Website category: auto
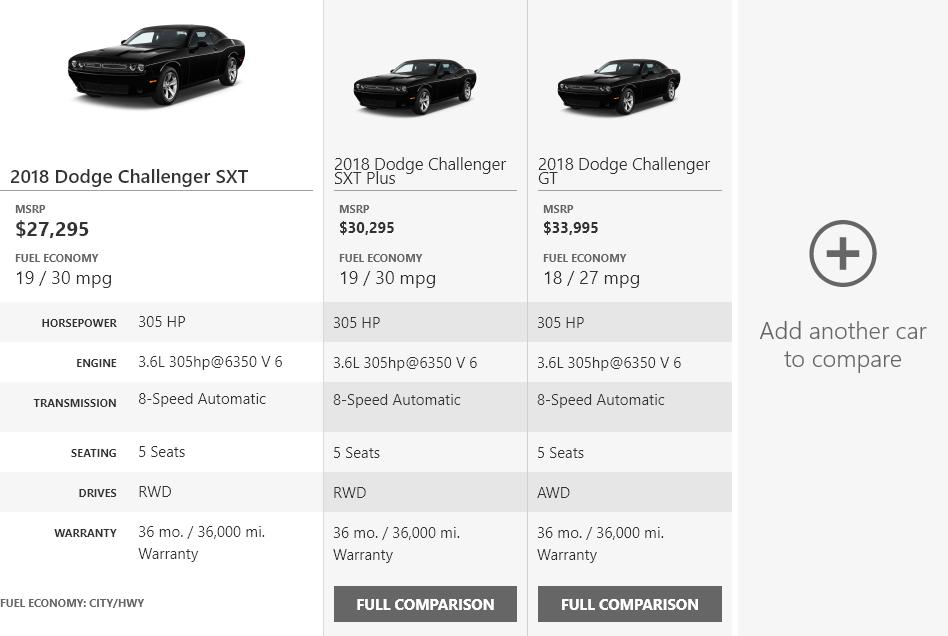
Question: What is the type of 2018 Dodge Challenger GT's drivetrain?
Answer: AWD

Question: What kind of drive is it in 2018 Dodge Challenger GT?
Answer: AWD

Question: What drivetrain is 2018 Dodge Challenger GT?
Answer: AWD

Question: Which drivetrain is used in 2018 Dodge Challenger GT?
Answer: AWD

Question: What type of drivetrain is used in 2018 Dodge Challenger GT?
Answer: AWD

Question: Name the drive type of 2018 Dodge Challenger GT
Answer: AWD

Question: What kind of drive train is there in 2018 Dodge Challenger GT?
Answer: AWD

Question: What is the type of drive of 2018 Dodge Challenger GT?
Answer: AWD

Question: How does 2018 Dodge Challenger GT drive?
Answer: AWD

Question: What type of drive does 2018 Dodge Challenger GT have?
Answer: AWD

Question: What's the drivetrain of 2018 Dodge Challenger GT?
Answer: AWD

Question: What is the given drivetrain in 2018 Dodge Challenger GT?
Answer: AWD

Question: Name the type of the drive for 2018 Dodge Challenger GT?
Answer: AWD

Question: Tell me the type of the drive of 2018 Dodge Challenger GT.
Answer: AWD

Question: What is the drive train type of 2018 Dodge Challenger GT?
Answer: AWD

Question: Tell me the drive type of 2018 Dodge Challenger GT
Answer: AWD

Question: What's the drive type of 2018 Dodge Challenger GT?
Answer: AWD

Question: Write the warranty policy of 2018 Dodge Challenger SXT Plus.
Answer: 36 mo. / 36,000 mi. Warranty

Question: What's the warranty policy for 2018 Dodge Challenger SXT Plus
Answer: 36 mo. / 36,000 mi. Warranty

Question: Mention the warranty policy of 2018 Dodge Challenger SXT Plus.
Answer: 36 mo. / 36,000 mi. Warranty

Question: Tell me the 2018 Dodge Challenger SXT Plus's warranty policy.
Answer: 36 mo. / 36,000 mi. Warranty